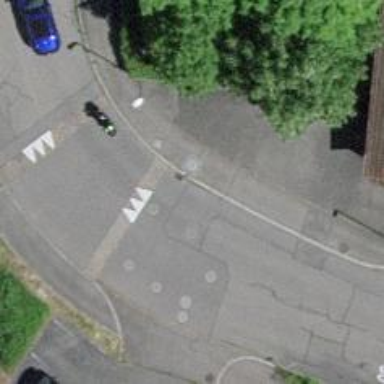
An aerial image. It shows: Residential road with asphalt surface and cycleway.